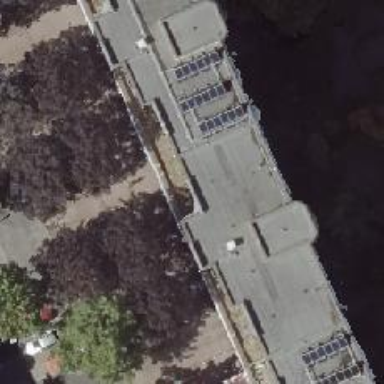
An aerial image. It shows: Cafe.